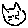
Label: cat